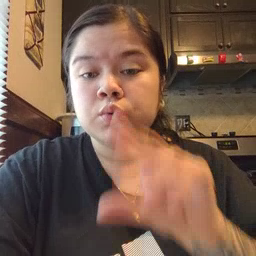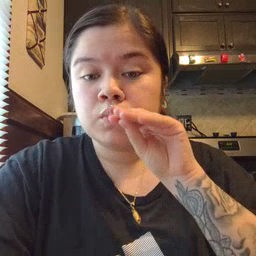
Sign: goose